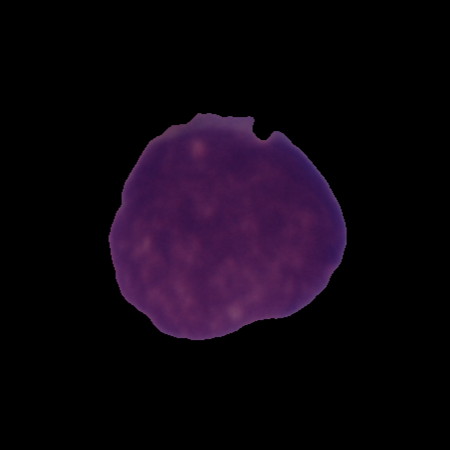
Label: cancer